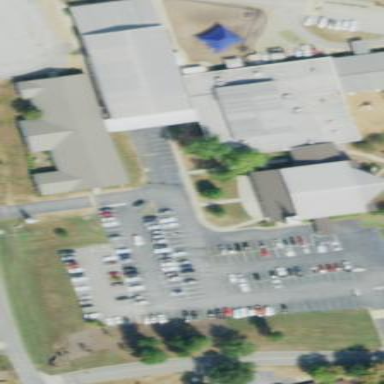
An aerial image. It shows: Building that serves as place of worship.